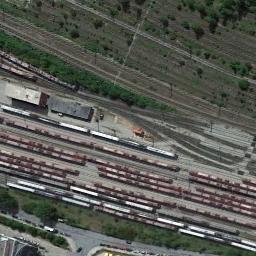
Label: railway